Question: I have created a maven jersey starter webapp. Also I have embedded jetty server in my app using jetty plugin.
My project is working fine when I run my project using mvn jetty:run command.
But when I package my project using mvn clean package command and run the jar file which has name jar-with-dependencies the project throws this exception while returning a json response from a jersey resource.
Here is my pom.xml file
http://maven.apache.org/maven-v4_0_0.xsd">
'''
<modelVersion>4.0.0</modelVersion>
<groupId>com.nitish.freecharge</groupId>
<artifactId>wordcount</artifactId>
<packaging>war</packaging>
<version>2.0</version>
<name>wordcount</name>
<build>
<finalName>wordcount</finalName>
<resources>
<resource>
<directory>src/main/java</directory>
</resource>
<resource>
<directory>src/main/resources</directory>
</resource>
<resource>
<directory>src/main/webapp</directory>
</resource>
</resources>
<plugins>
<plugin>
<groupId>org.apache.maven.plugins</groupId>
<artifactId>maven-compiler-plugin</artifactId>
<version>2.5.1</version>
<inherited>true</inherited>
<configuration>
<source>1.7</source>
<target>1.7</target>
</configuration>
</plugin>
<plugin>
<groupId>org.eclipse.jetty</groupId>
<artifactId>jetty-maven-plugin</artifactId>
<version>9.3.0.v20150612</version>
<configuration>
<scanIntervalSeconds>5</scanIntervalSeconds>
<webApp>
<contextPath>/wordcount</contextPath>
</webApp>
<httpConnector>
<!--host>localhost</host -->
<port>9999</port>
</httpConnector>
</configuration>
</plugin>
<plugin>
<groupId>org.apache.maven.plugins</groupId>
<artifactId>maven-jar-plugin</artifactId>
<version>2.4</version>
<executions>
<execution>
<id>package-jar</id>
<phase>package</phase>
<goals>
<goal>jar</goal>
</goals>
</execution>
</executions>
</plugin>
<plugin>
<groupId>org.apache.maven.plugins</groupId>
<artifactId>maven-assembly-plugin</artifactId>
<version>2.6</version>
<configuration>
<finalName>awesomeProject</finalName>
<descriptorRefs>
<descriptorRef>jar-with-dependencies</descriptorRef>
</descriptorRefs>
<appendAssemblyId>false</appendAssemblyId>
<archive>
<manifest>
<mainClass>App</mainClass>
</manifest>
</archive>
</configuration>
<executions>
<execution>
<phase>package</phase>
<goals>
<goal>single</goal>
</goals>
</execution>
</executions>
</plugin>
</plugins>
</build>
<dependencyManagement>
<dependencies>
<dependency>
<groupId>org.glassfish.jersey</groupId>
<artifactId>jersey-bom</artifactId>
<version>${jersey.version}</version>
<type>pom</type>
<scope>import</scope>
</dependency>
</dependencies>
</dependencyManagement>
<dependencies>
<dependency>
<groupId>org.glassfish.jersey.core</groupId>
<artifactId>jersey-server</artifactId>
</dependency>
<dependency>
<groupId>org.glassfish.jersey.containers</groupId>
<artifactId>jersey-container-servlet-core</artifactId>
</dependency>
<dependency>
<groupId>org.glassfish.jersey.media</groupId>
<artifactId>jersey-media-moxy</artifactId>
</dependency>
<dependency>
<groupId>org.eclipse.jetty</groupId>
<artifactId>jetty-server</artifactId>
<version>9.3.8.v20160314</version>
</dependency>
<dependency>
<groupId>org.eclipse.jetty</groupId>
<artifactId>jetty-servlet</artifactId>
<version>9.3.8.v20160314</version>
</dependency>
<dependency>
<groupId>junit</groupId>
<artifactId>junit</artifactId>
<version>4.4</version>
</dependency>
</dependencies>
<properties>
<jersey.version>2.22.2</jersey.version>
<project.build.sourceEncoding>UTF-8</project.build.sourceEncoding>
</properties>
'''
I have created my Main Driver class as App.java in default package. Here is my App.java content
'''
import org.eclipse.jetty.server.Server;
import org.eclipse.jetty.servlet.ServletContextHandler;
import org.eclipse.jetty.servlet.ServletHolder;
public class App {
public static void main(String []gg){
Server server = new Server(9999);
ServletContextHandler context = new ServletContextHandler(ServletContextHandler.NO_SESSIONS);
context.setContextPath("/");
server.setHandler(context);
ServletHolder jerseyServlet = context.addServlet(org.glassfish.jersey.servlet.ServletContainer.class, "/wordcount/*");
jerseyServlet.setInitOrder(1);
jerseyServlet.setInitParameter("jersey.config.server.provider.packages","com.nitish.freecharge.resources");
try {
System.out.println("Starting the server..");
server.start();
System.out.println("Server started");
server.join();
} catch(Exception e) {
System.out.println("Exception in starting the server ");
e.printStackTrace();
}
}
}
'''
Here is my only jersey resource class which gets executed when I access my project url after starting the server :
'''
package com.nitish.freecharge.resources;
import javax.ws.rs.GET;
import javax.ws.rs.Path;
import javax.ws.rs.Produces;
import javax.ws.rs.QueryParam;
import javax.ws.rs.core.MediaType;
import javax.ws.rs.core.Response;
import javax.ws.rs.core.Response.Status;
import com.nitish.freecharge.dao.FileDAO;
import com.nitish.freecharge.model.Count;
/**
* Root resource (exposed at "count" path) which handles HTTP GET method and returns the count value;
*/
@Path("/count")
public class CountResource {
private FileDAO fileDAO=new FileDAO();
/**
* Method handling HTTP GET requests. The returned object will be sent
* to the client as "application/json" media type.
*
* @return String that will be returned as a application/json response.
*/
@GET
@Produces(MediaType.APPLICATION_JSON)
@QueryParam("query")
public Response getWordCount(@QueryParam("query")String query) {
Error error=null;
Count count=null;
try{
if(query!=null){
query=query.trim();
if(query.length()>0 && query.matches("^[A-Za-z]+$")){
long c=fileDAO.getCount(query.toLowerCase());
count=new Count(c);
}else{
error=new Error("Some Error Occured.Please Try Again With a new word!");
}
}else{
error=new Error("Some Error Occured.Please Try Again!");
}
}catch(Exception e){
error=new Error(e.getMessage());
return Response.status(Status.INTERNAL_SERVER_ERROR).entity(error).build();
}
if(count!=null){
return Response.status(Status.OK).entity(count).build();
}else{
return Response.status(Status.BAD_REQUEST).entity(error).build();
}
}
}
'''
After packaging and run the complete embedded project using command
java -jar awesomeProject.jar
I get this output on the server prompt

I have tried a lot and unable to package my embedded webapp in such a way that this issue gets resolved. I am new to maven and packaging. Kindly Help where I am committing mistake.
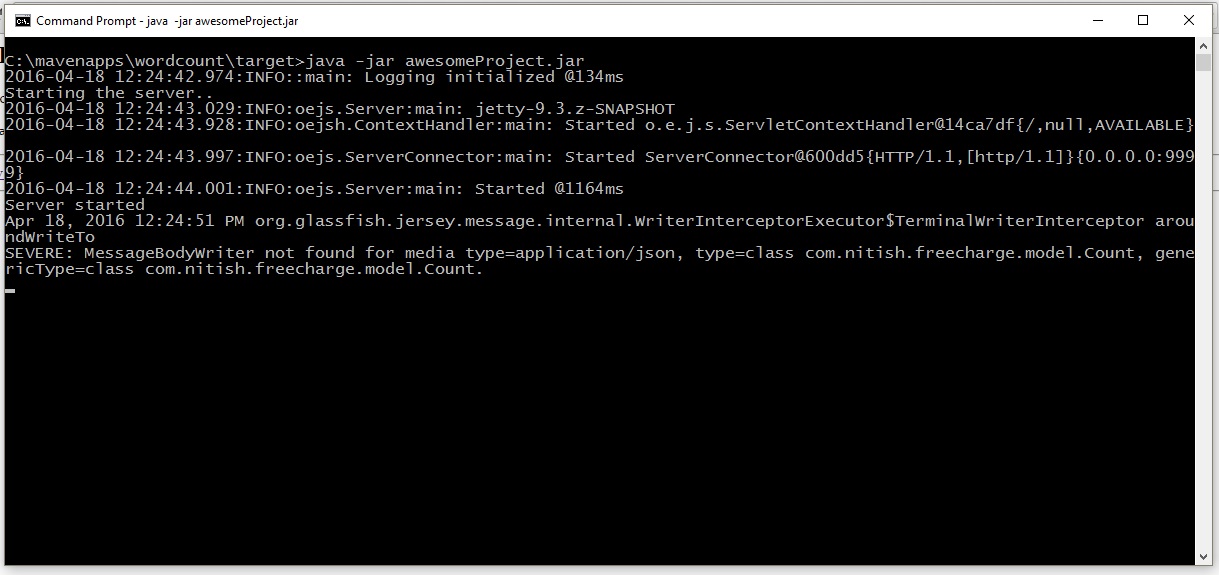
Answer: If you look inside the MOXy jar, you will see a folder 'META-INF/services'. In that folder, you will see a file named 'org.glassfish.jersey.internal.spi.AutoDiscoverable'. The content of that file should be a single line
'''
org.glassfish.jersey.moxy.json.internal.MoxyJsonAutoDiscoverable
'''
What this file is for is to allow Jersey to discover the 'MoxyJsonAutoDiscoverable', which registers MOXy for Jersey. This service loader pattern allows Jersey to discover features and register them, without us having to register them ourselves.
The problem this poses when creating an uber jar is that there may be multiple jars with the same file, as different jars have different features to discover, but the file needs to be that exact name as that is how the service loader pattern works.
So you have a bunch of jars with the same file, but when you create the uber jar, you cannot have multiple files with the same name. It's just not possible. So only one of the files gets put into the final jar. Which one.. who knows. But that means that if MOXy's files is not that one file then its feature will not be auto-discovered, and we need to register it ourselves. So the classes are packaged in the uber jar, but the main feature component is just not registered. You could just register it yourself
'''
jerseyServlet.setInitParameter("jersey.config.server.provider.classnames",
"org.glassfish.jersey.moxy.json.MoxyJsonFeature");
'''
but what about all the other possible features that are possibly left out because their auto-discoverable file is not included?
For this reason, instead of the assembly plugin, you should use the <URL>, which has transformers that allow us to concatenate the contents of service files into one file.
The configuration would look something like
'''
<plugin>
<groupId>org.apache.maven.plugins</groupId>
<artifactId>maven-shade-plugin</artifactId>
<version>2.3</version>
<configuration>
<createDependencyReducedPom>true</createDependencyReducedPom>
<filters>
<filter>
<artifact>*:*</artifact>
<excludes>
<exclude>META-INF/*.SF</exclude>
<exclude>META-INF/*.DSA</exclude>
<exclude>META-INF/*.RSA</exclude>
</excludes>
</filter>
</filters>
</configuration>
<executions>
<execution>
<phase>package</phase>
<goals>
<goal>shade</goal>
</goals>
<configuration>
<transformers>
<transformer implementation="org.apache.maven.plugins.shade.resource.ServicesResourceTransformer"/>
<transformer implementation="org.apache.maven.plugins.shade.resource.ManifestResourceTransformer">
<mainClass>com.example.YourApp</mainClass>
</transformer>
</transformers>
</configuration>
</execution>
</executions>
</plugin>
'''
The 'ServicesResorceTransformaer' is what concatenates the files. This particular configuration of the plugin was taking from the <URL>. You may want to check that out for further explanation.